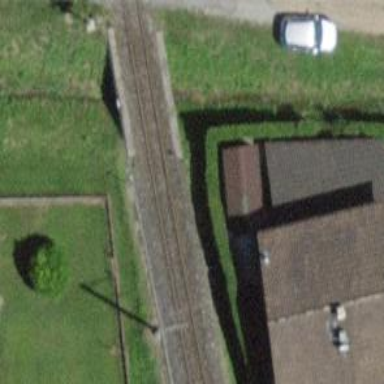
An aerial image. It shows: Narrow-gauge railway bridge with electrified contact line.